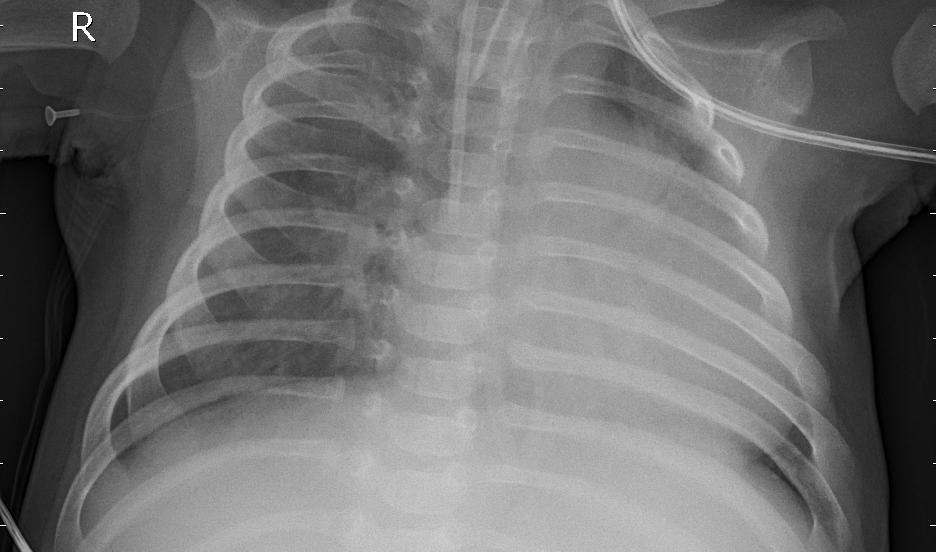
Diagnosis: PNEUMONIA